Field crop: maize
Growth stage: 1
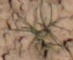
Species: lolium